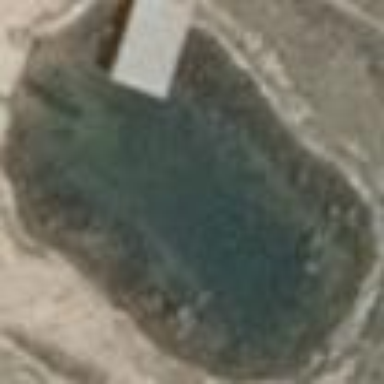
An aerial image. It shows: Pond surrounded by natural water.